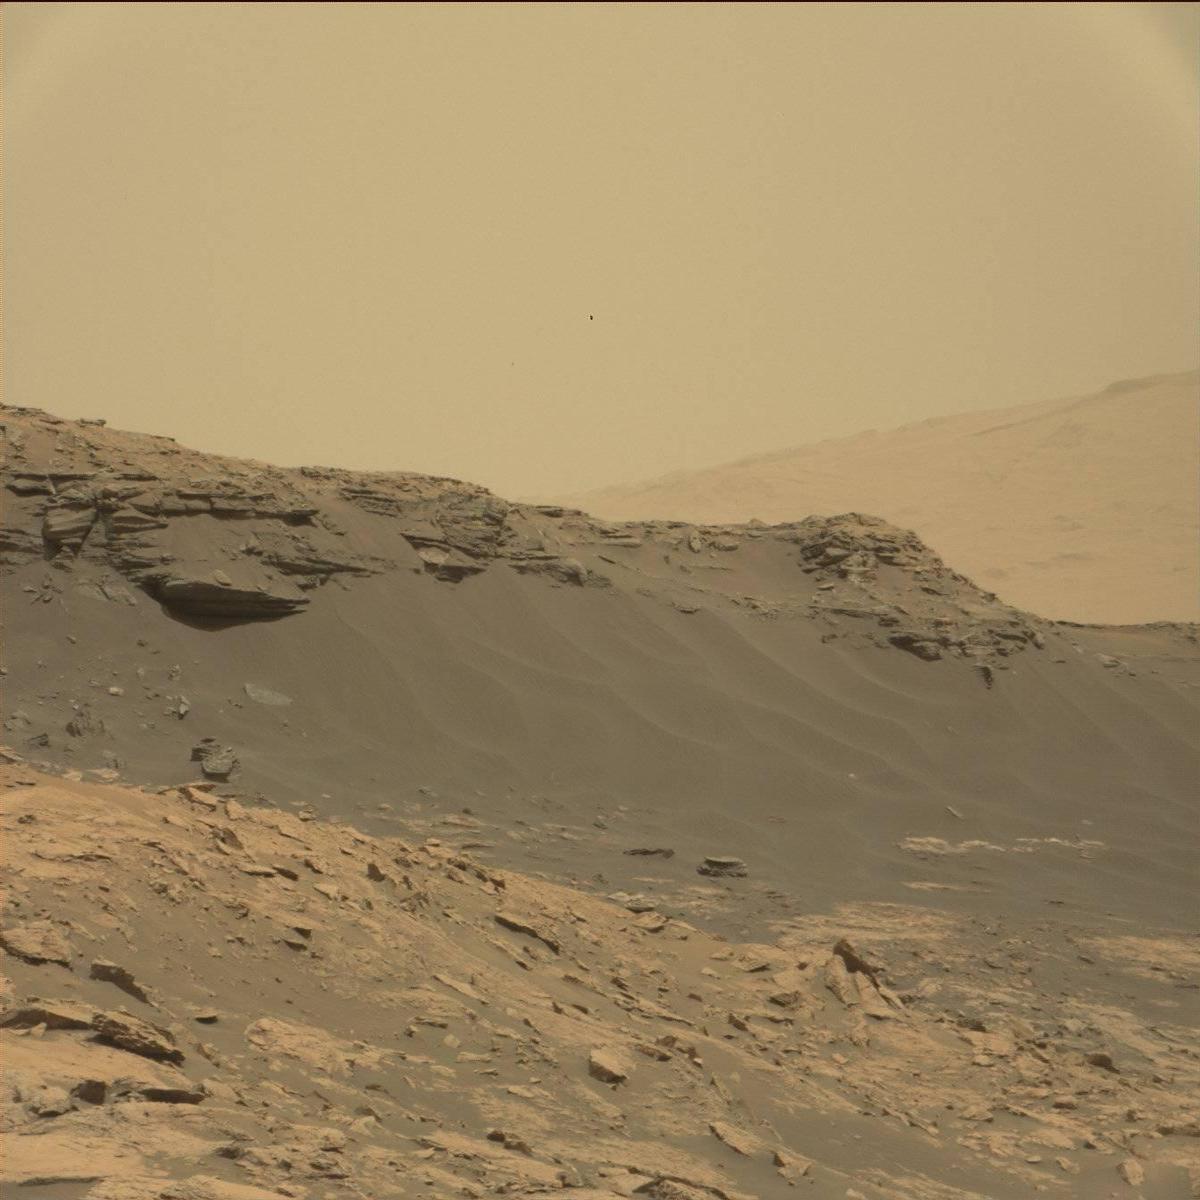
Terrain classes present: Bedrock, Ridge, Sand / Soil, Sky